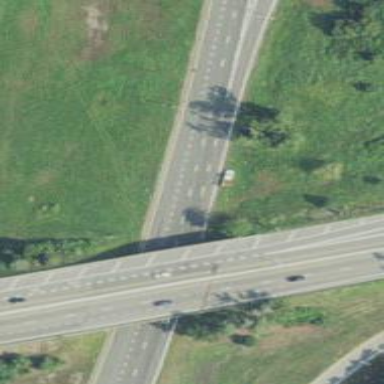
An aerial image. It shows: Motorway junction.